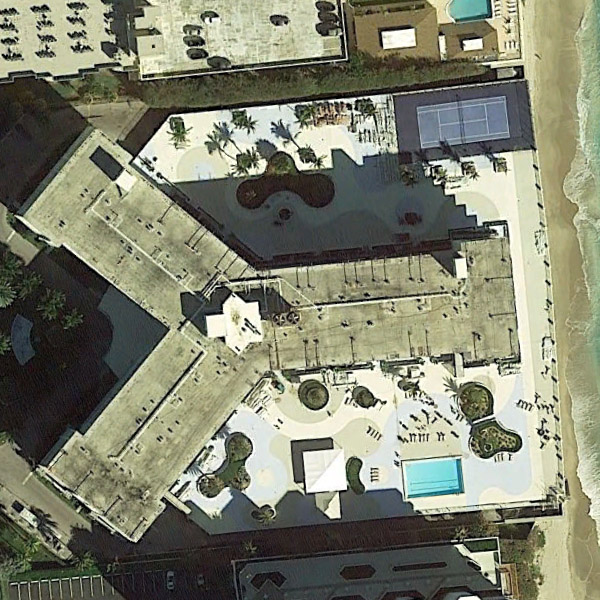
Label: Resort